Question: I'm trying to iterate over my 'cell' array and sub-plot each image that's stored there.
See my code:
'''
for i=1:96
for j=1:9
subplot(ceil(sqrt(960)),ceil(sqrt(960)),i)
imshow(trainingData{2}{i}{j})
end
end
'''
I have 96 cells (in 'i' column) that each contain 10 images ('j' column) (of which the first 9 I want to plot).
I know it's pretty pointless because they're so small, but I've started it and seems I can't get it working how I thought, I'd really like to know where I'm going wrong before I just drop it.
(also the program may have less images in the future anyway).
So far, it's only sub-ploting 96 entries; it should be 864:

In case my data structure confuses you, here's a little explanation:
'trainingData' is a Mat file which I load, the first column needs a 1 if you want to access a persons name, or a 2 if you want to their images. The second column contains 96 people (from 1 to 96. The third column is 10 pictures of the person.
'''
eg. trainingData{2}{56}{7} accesses the 56th persons 7th photo.
'''
I'm sure many will see this as an unorthodox data structure, but that's how I thought of doing it at the time. Thanks.
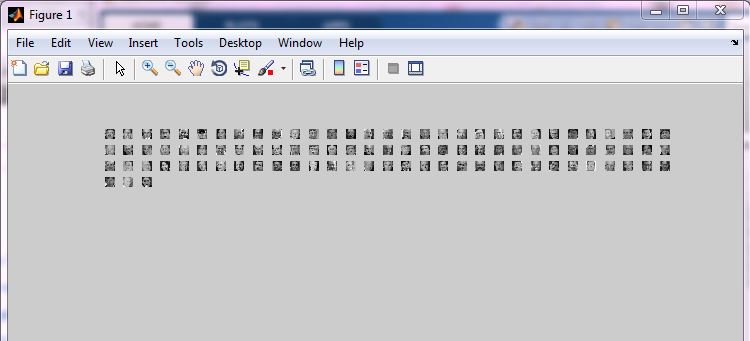
Answer: The problem seems to be the line
'''
subplot(ceil(sqrt(960)),ceil(sqrt(960)),i)
'''
which causes the 9 images in the inner loop to be overwritten in the same subplot (so only the last one is seen). Change it to
'''
subplot(ceil(sqrt(960)),ceil(sqrt(960)),(i-1)*9+j)
'''
so that all subplots are used.